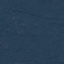
Land use / land cover class: Forest